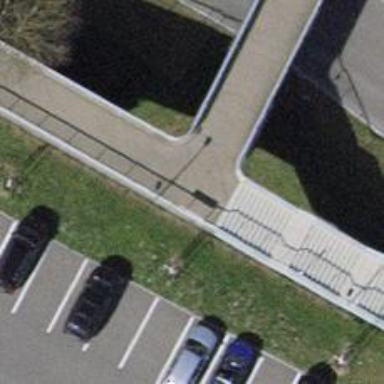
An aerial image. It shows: Bridge with concrete steps.